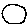
Label: circle